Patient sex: M
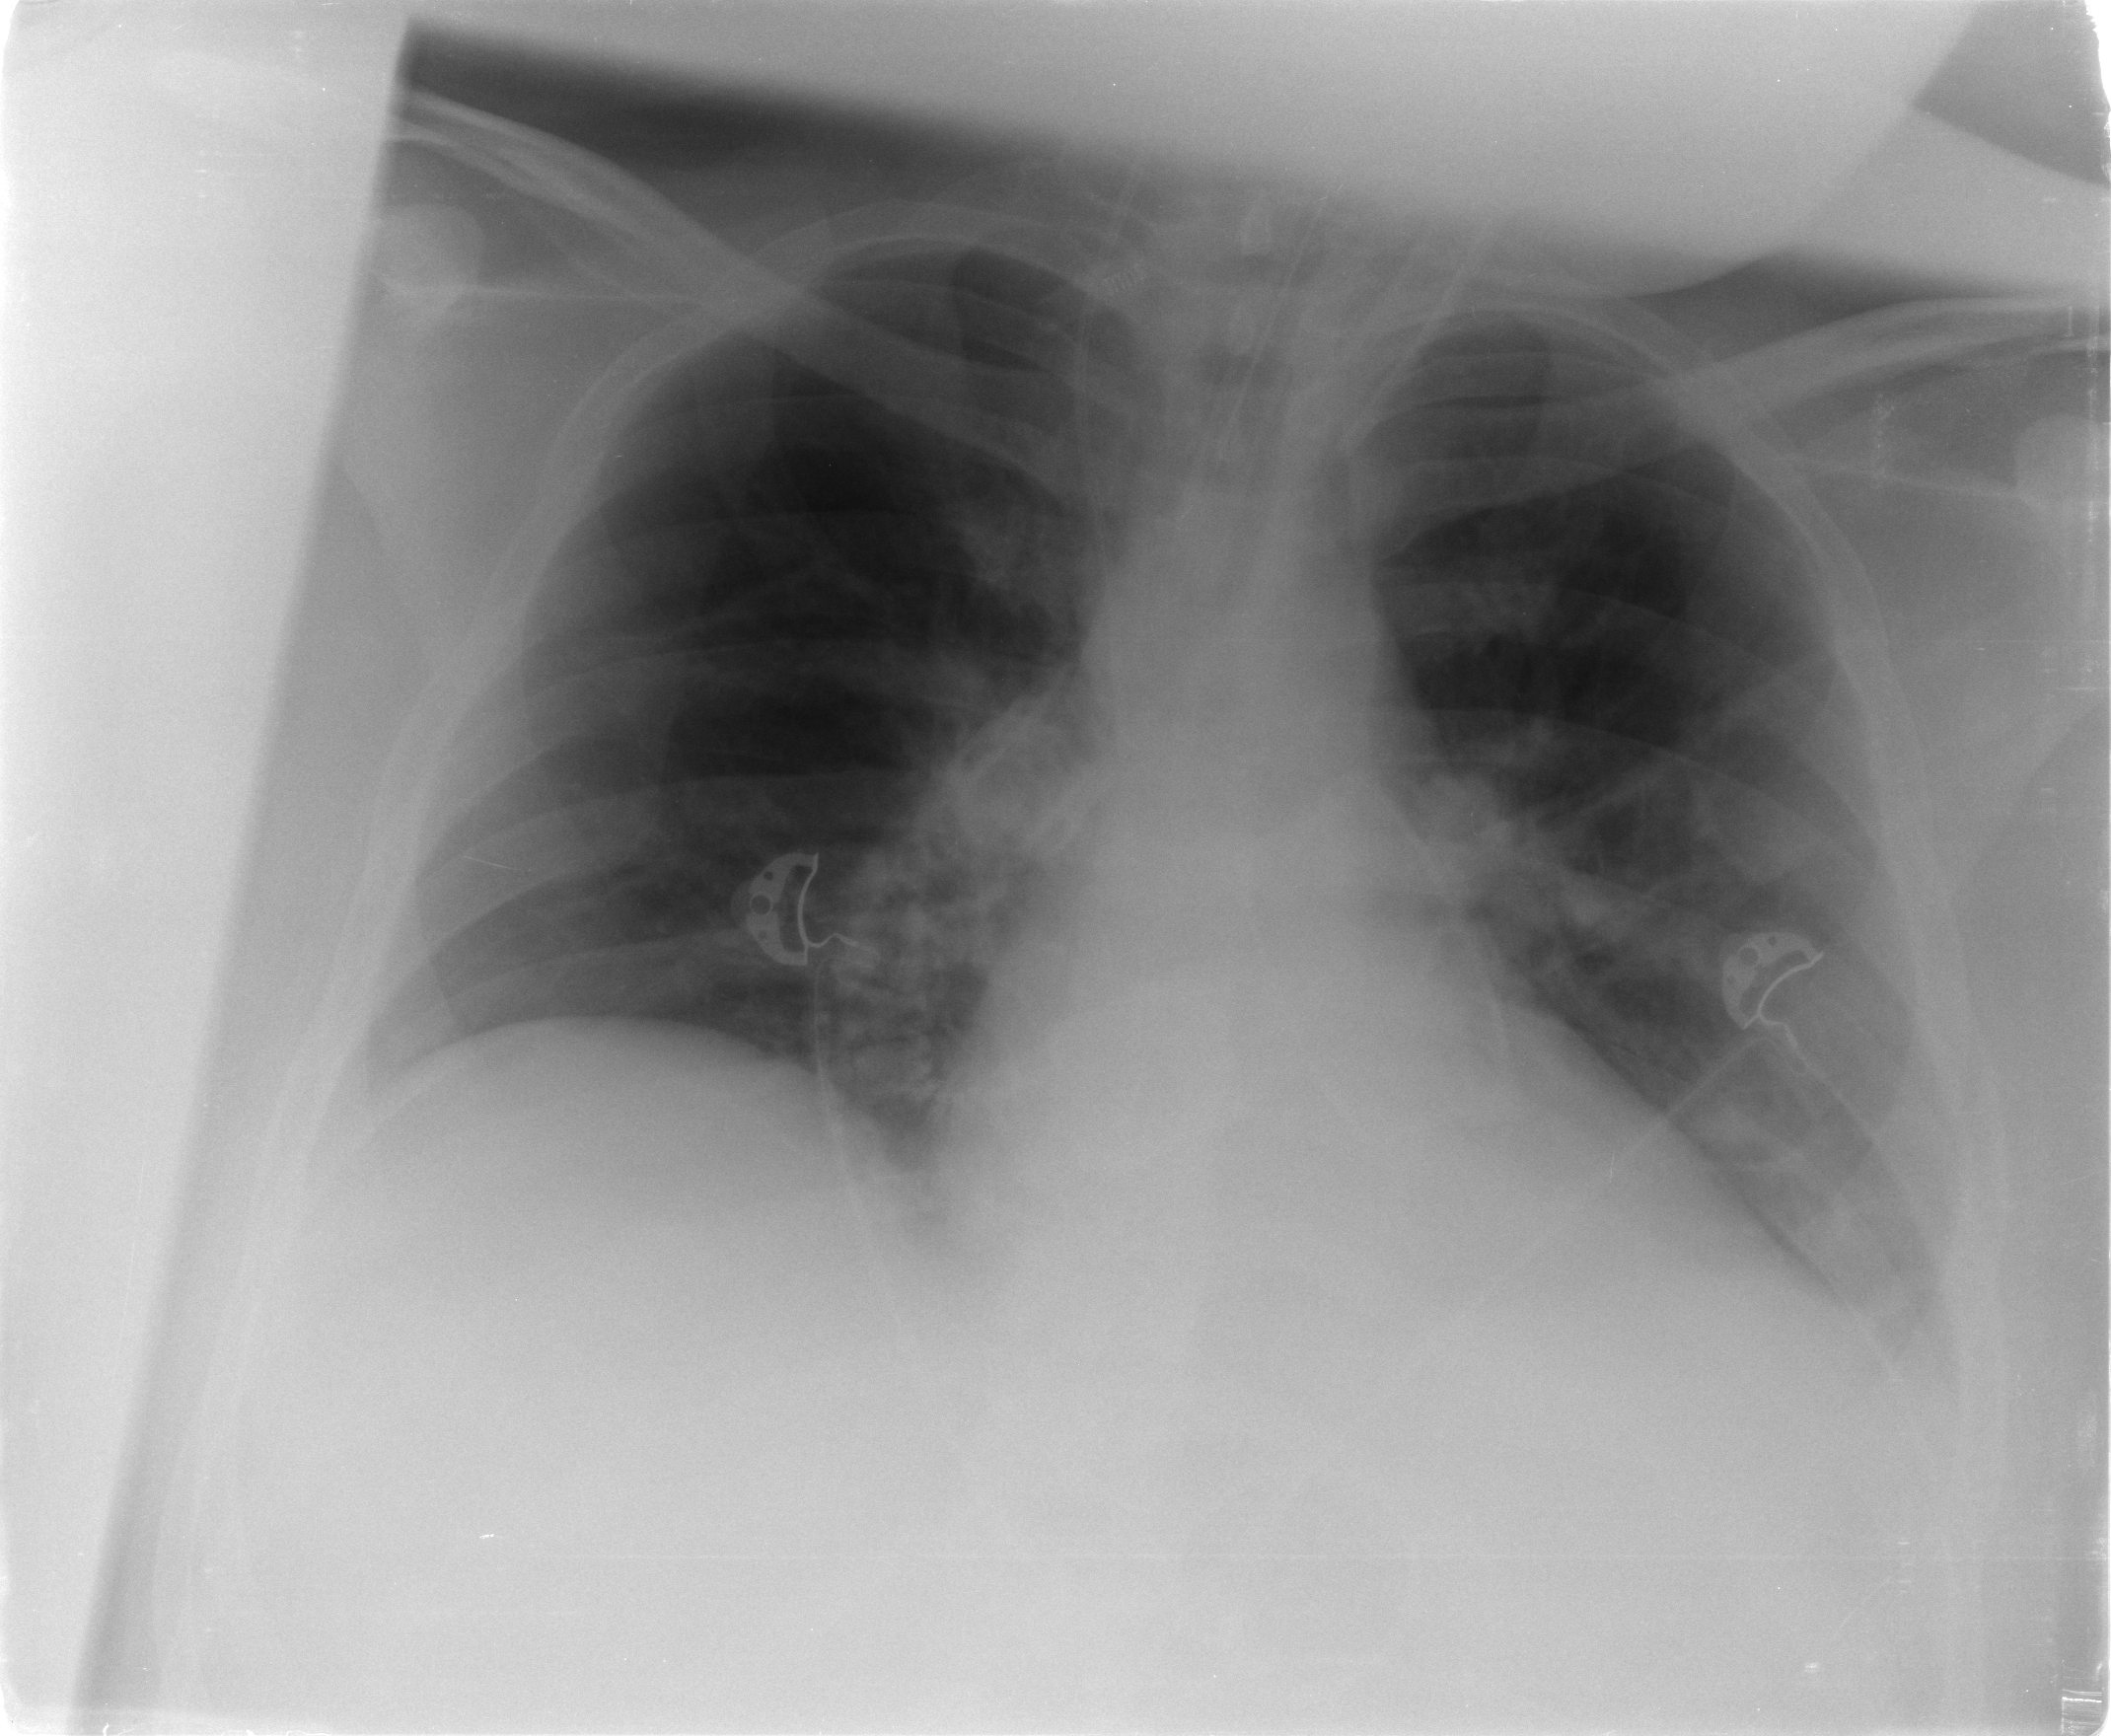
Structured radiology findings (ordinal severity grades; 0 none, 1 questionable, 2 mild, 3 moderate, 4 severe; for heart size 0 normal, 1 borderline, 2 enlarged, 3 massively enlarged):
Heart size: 1
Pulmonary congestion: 0
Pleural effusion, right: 0
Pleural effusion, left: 1
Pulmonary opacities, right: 0
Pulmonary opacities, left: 0
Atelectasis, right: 0
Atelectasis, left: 2